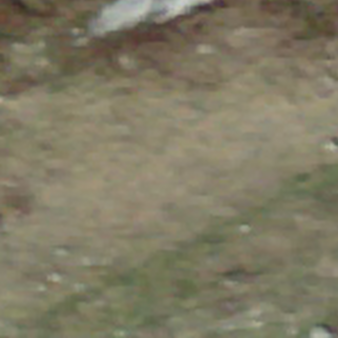
Label: other